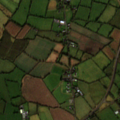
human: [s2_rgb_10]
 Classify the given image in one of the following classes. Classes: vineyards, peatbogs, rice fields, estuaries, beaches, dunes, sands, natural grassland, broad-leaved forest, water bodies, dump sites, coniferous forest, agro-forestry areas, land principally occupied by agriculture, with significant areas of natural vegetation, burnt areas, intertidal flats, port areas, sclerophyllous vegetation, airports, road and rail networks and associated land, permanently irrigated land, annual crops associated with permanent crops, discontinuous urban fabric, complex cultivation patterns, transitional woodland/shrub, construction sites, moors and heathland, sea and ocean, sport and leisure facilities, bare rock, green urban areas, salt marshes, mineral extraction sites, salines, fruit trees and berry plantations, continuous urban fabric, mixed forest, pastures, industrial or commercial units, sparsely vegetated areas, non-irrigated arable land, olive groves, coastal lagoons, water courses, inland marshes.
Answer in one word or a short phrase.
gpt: non-irrigated arable land, pastures